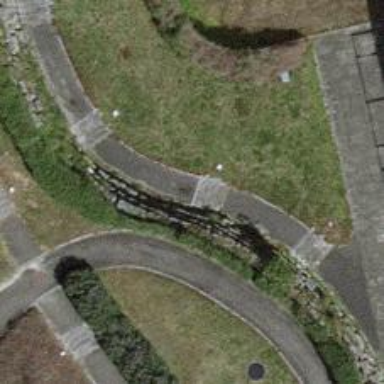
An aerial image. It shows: Road with steps.